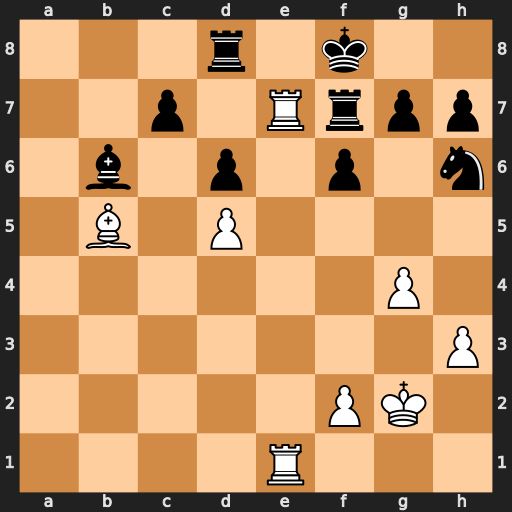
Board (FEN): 3r1k2/2p1Rrpp/1b1p1p1n/1B1P4/6P1/7P/5PK1/4R3
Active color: w
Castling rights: -
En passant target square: -
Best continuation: Re8+ Rxe8 Rxe8#